Field crop: maize
Growth stage: 2
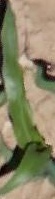
Species: maize